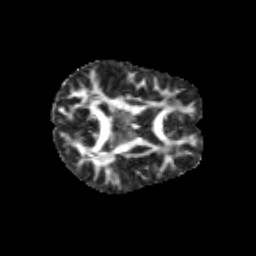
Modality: FA
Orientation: axial
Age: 14
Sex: female
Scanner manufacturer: siemens
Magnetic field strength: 3 T
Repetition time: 3.8 s
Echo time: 0.07 s